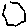
Label: hexagon